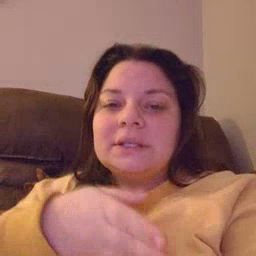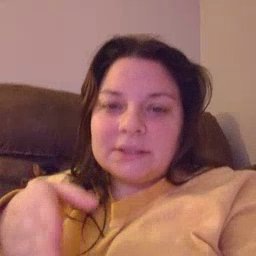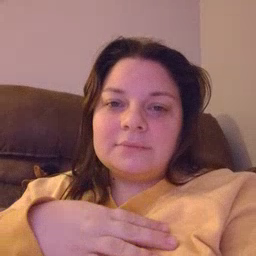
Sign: jeans